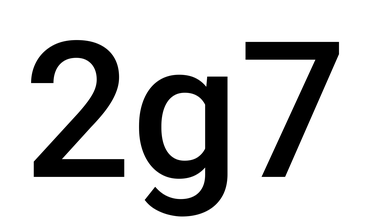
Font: Roboto_Medium